Question: I would like to summarize my formula.
p and y are constant value, 10000 and 0.65.
When n = 3, my formula recalculate the result of n = 2. I don't want to recalculate. Is there way to summarize or other formula for that equivalent?

For More Info :
'''
n=1 => 10000 * 0.65 = 6500
n=2 => (10000 + 6500) * 0.65 = 10725
n=3 => (10000 + 10725) * 0.65 = 13471.25
'''
If I put n=3, I don't want to recalculate the result of n=1 and n=2.
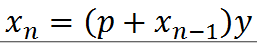
Answer: To solve such problems you may use the z-Transformation.
You actually need a value for x[0].
The result for x[0]=0 is:
x[k] = p*y * (1-y^k)/(1-y)
From your posting it seems that you need exactly that.